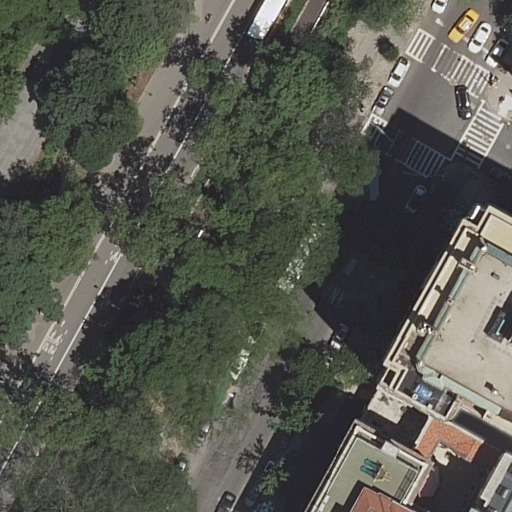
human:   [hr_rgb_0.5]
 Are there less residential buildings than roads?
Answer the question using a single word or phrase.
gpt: yes

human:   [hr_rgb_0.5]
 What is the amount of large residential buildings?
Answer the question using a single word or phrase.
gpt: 2

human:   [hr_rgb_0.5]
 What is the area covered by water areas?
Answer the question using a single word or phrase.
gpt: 0m2

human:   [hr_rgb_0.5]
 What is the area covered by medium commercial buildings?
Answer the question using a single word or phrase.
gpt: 0m2

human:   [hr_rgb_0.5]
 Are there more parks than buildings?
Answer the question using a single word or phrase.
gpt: no

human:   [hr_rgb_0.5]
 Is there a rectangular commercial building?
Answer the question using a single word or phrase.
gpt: no

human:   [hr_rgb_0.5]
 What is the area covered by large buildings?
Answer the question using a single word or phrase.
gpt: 1413m2

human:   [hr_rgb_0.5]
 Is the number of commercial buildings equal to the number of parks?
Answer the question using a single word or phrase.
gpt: no

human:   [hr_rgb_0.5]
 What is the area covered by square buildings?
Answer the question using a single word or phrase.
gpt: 0m2

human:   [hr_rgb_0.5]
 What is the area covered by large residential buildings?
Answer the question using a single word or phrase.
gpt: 1413m2

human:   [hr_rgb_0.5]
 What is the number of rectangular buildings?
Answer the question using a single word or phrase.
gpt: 2

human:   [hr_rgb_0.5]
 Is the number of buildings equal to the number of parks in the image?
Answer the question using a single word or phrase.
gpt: no

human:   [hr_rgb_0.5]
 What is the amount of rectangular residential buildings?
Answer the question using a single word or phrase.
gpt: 2

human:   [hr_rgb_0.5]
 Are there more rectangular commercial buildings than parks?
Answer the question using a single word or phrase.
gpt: no

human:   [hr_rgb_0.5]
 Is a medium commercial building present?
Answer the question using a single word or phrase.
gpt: no

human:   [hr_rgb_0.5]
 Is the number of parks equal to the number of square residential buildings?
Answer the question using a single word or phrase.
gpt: no

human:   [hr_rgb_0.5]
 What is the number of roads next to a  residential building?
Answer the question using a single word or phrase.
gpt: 8

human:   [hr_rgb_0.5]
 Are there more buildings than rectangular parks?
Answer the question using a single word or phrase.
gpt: yes

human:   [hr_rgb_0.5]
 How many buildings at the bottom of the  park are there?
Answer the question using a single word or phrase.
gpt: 2

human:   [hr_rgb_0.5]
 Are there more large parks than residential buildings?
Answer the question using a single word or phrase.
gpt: no

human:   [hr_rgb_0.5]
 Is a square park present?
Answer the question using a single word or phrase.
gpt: no

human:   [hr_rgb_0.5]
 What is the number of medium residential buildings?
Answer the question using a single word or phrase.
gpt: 0

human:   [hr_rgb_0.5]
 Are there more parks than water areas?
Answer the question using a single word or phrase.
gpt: yes

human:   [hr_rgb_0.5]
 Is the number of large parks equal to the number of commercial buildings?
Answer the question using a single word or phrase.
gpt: no

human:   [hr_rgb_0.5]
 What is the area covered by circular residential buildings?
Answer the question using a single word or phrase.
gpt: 0m2

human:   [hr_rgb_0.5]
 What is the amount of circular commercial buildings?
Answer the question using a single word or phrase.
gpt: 0

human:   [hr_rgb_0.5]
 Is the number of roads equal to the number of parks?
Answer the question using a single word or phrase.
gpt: no

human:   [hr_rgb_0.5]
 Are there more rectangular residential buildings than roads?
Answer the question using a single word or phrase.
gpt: no

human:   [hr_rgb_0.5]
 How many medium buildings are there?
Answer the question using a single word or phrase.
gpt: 0

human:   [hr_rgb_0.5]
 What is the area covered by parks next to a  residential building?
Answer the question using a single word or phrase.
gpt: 10631m2

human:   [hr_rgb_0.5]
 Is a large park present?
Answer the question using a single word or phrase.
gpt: yes

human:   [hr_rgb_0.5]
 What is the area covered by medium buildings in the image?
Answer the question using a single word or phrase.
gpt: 0m2

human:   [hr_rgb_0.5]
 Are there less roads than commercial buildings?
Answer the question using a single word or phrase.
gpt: no

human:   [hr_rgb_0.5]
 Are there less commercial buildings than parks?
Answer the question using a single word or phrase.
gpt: yes

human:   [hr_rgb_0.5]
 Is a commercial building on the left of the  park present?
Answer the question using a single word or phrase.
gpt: no

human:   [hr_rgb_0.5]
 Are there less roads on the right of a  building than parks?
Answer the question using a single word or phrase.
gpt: no